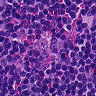
Metastatic tissue present: no